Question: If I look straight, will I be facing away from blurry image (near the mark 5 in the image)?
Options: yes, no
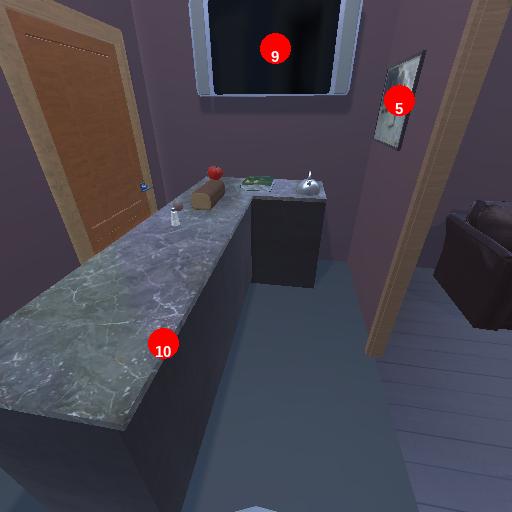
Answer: yes